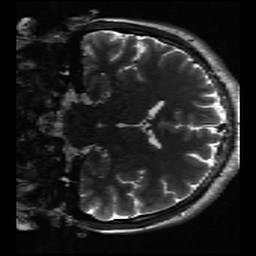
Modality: inplaneT2
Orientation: coronal